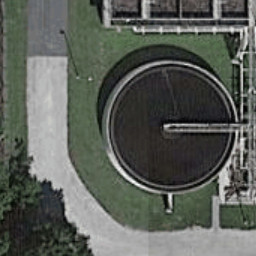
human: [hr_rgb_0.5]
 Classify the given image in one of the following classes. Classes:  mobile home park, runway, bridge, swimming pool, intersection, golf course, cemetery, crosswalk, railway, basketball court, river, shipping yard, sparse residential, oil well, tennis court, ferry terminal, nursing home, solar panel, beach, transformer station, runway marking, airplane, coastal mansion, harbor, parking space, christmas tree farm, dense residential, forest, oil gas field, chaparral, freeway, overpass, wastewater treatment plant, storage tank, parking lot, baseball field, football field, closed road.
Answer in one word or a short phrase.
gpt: wastewater treatment plant